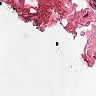
Metastatic tissue present: no